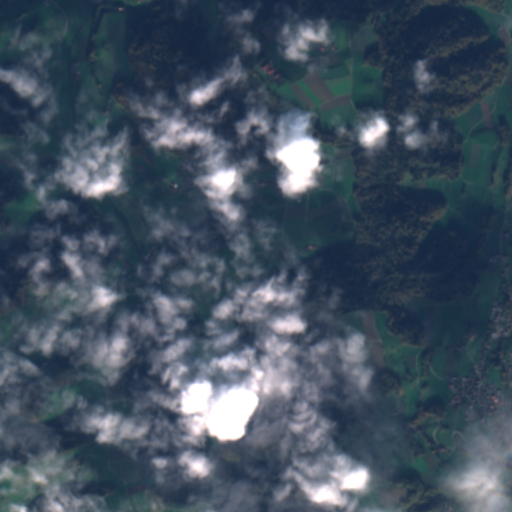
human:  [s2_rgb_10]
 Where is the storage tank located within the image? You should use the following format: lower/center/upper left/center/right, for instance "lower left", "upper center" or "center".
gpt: The storage tank is located in the upper center of the image.
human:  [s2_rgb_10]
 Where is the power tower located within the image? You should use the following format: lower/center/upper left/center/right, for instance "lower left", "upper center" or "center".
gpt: There is no power tower in the image.